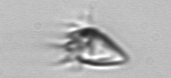
Label: Paratontonia_gracillima